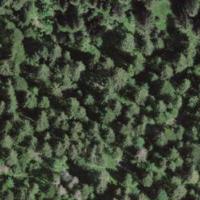
EUNIS habitat code: 43
Species observed at this site:
Dryocopus martius